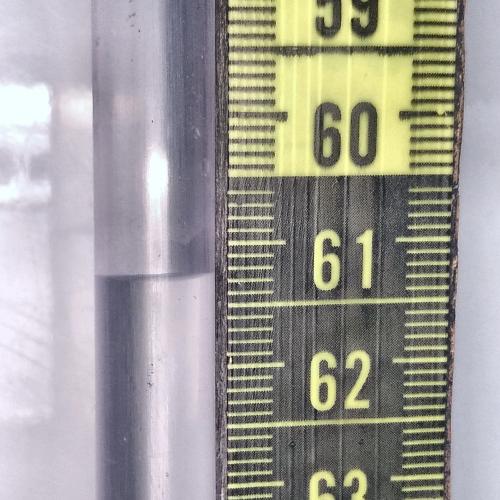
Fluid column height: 61.3 cm